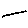
Label: line